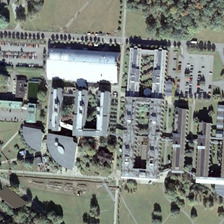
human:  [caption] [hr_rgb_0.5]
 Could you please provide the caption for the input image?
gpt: many buildings are in the school .

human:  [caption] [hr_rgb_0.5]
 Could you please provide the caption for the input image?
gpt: many buildings and green trees are in a school .

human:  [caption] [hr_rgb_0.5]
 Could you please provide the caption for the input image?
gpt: many buildings are in the school .

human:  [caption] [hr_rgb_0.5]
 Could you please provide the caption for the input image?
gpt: many buildings and green trees are in a school .

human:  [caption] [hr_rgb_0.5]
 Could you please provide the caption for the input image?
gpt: many buildings and green trees are in a school .